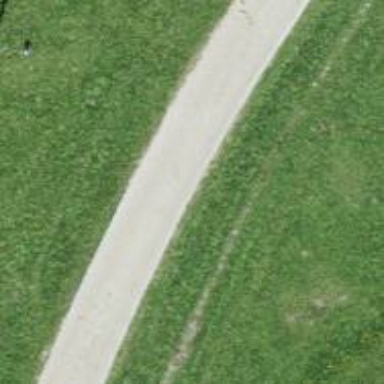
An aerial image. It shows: Unclassified road with cycle track.